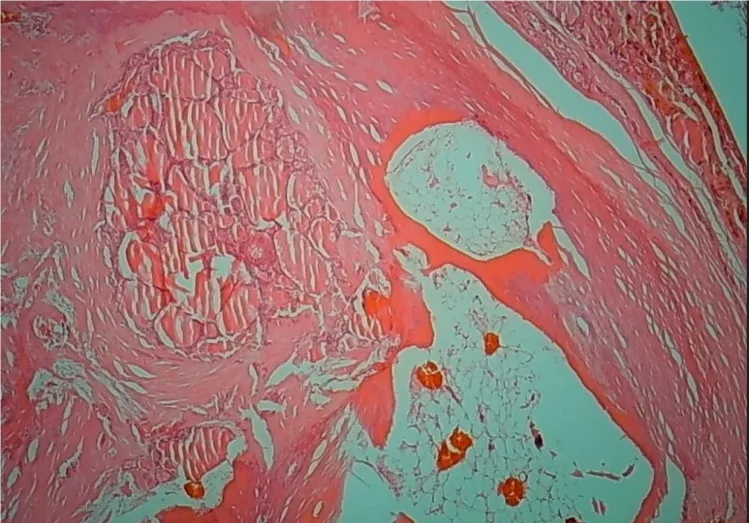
Lamellar bone with fatty marrow in a background of multinodular goiter and extensive intrathyroidal fibrosis (HE staining, x40).
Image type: pathology (h&e)